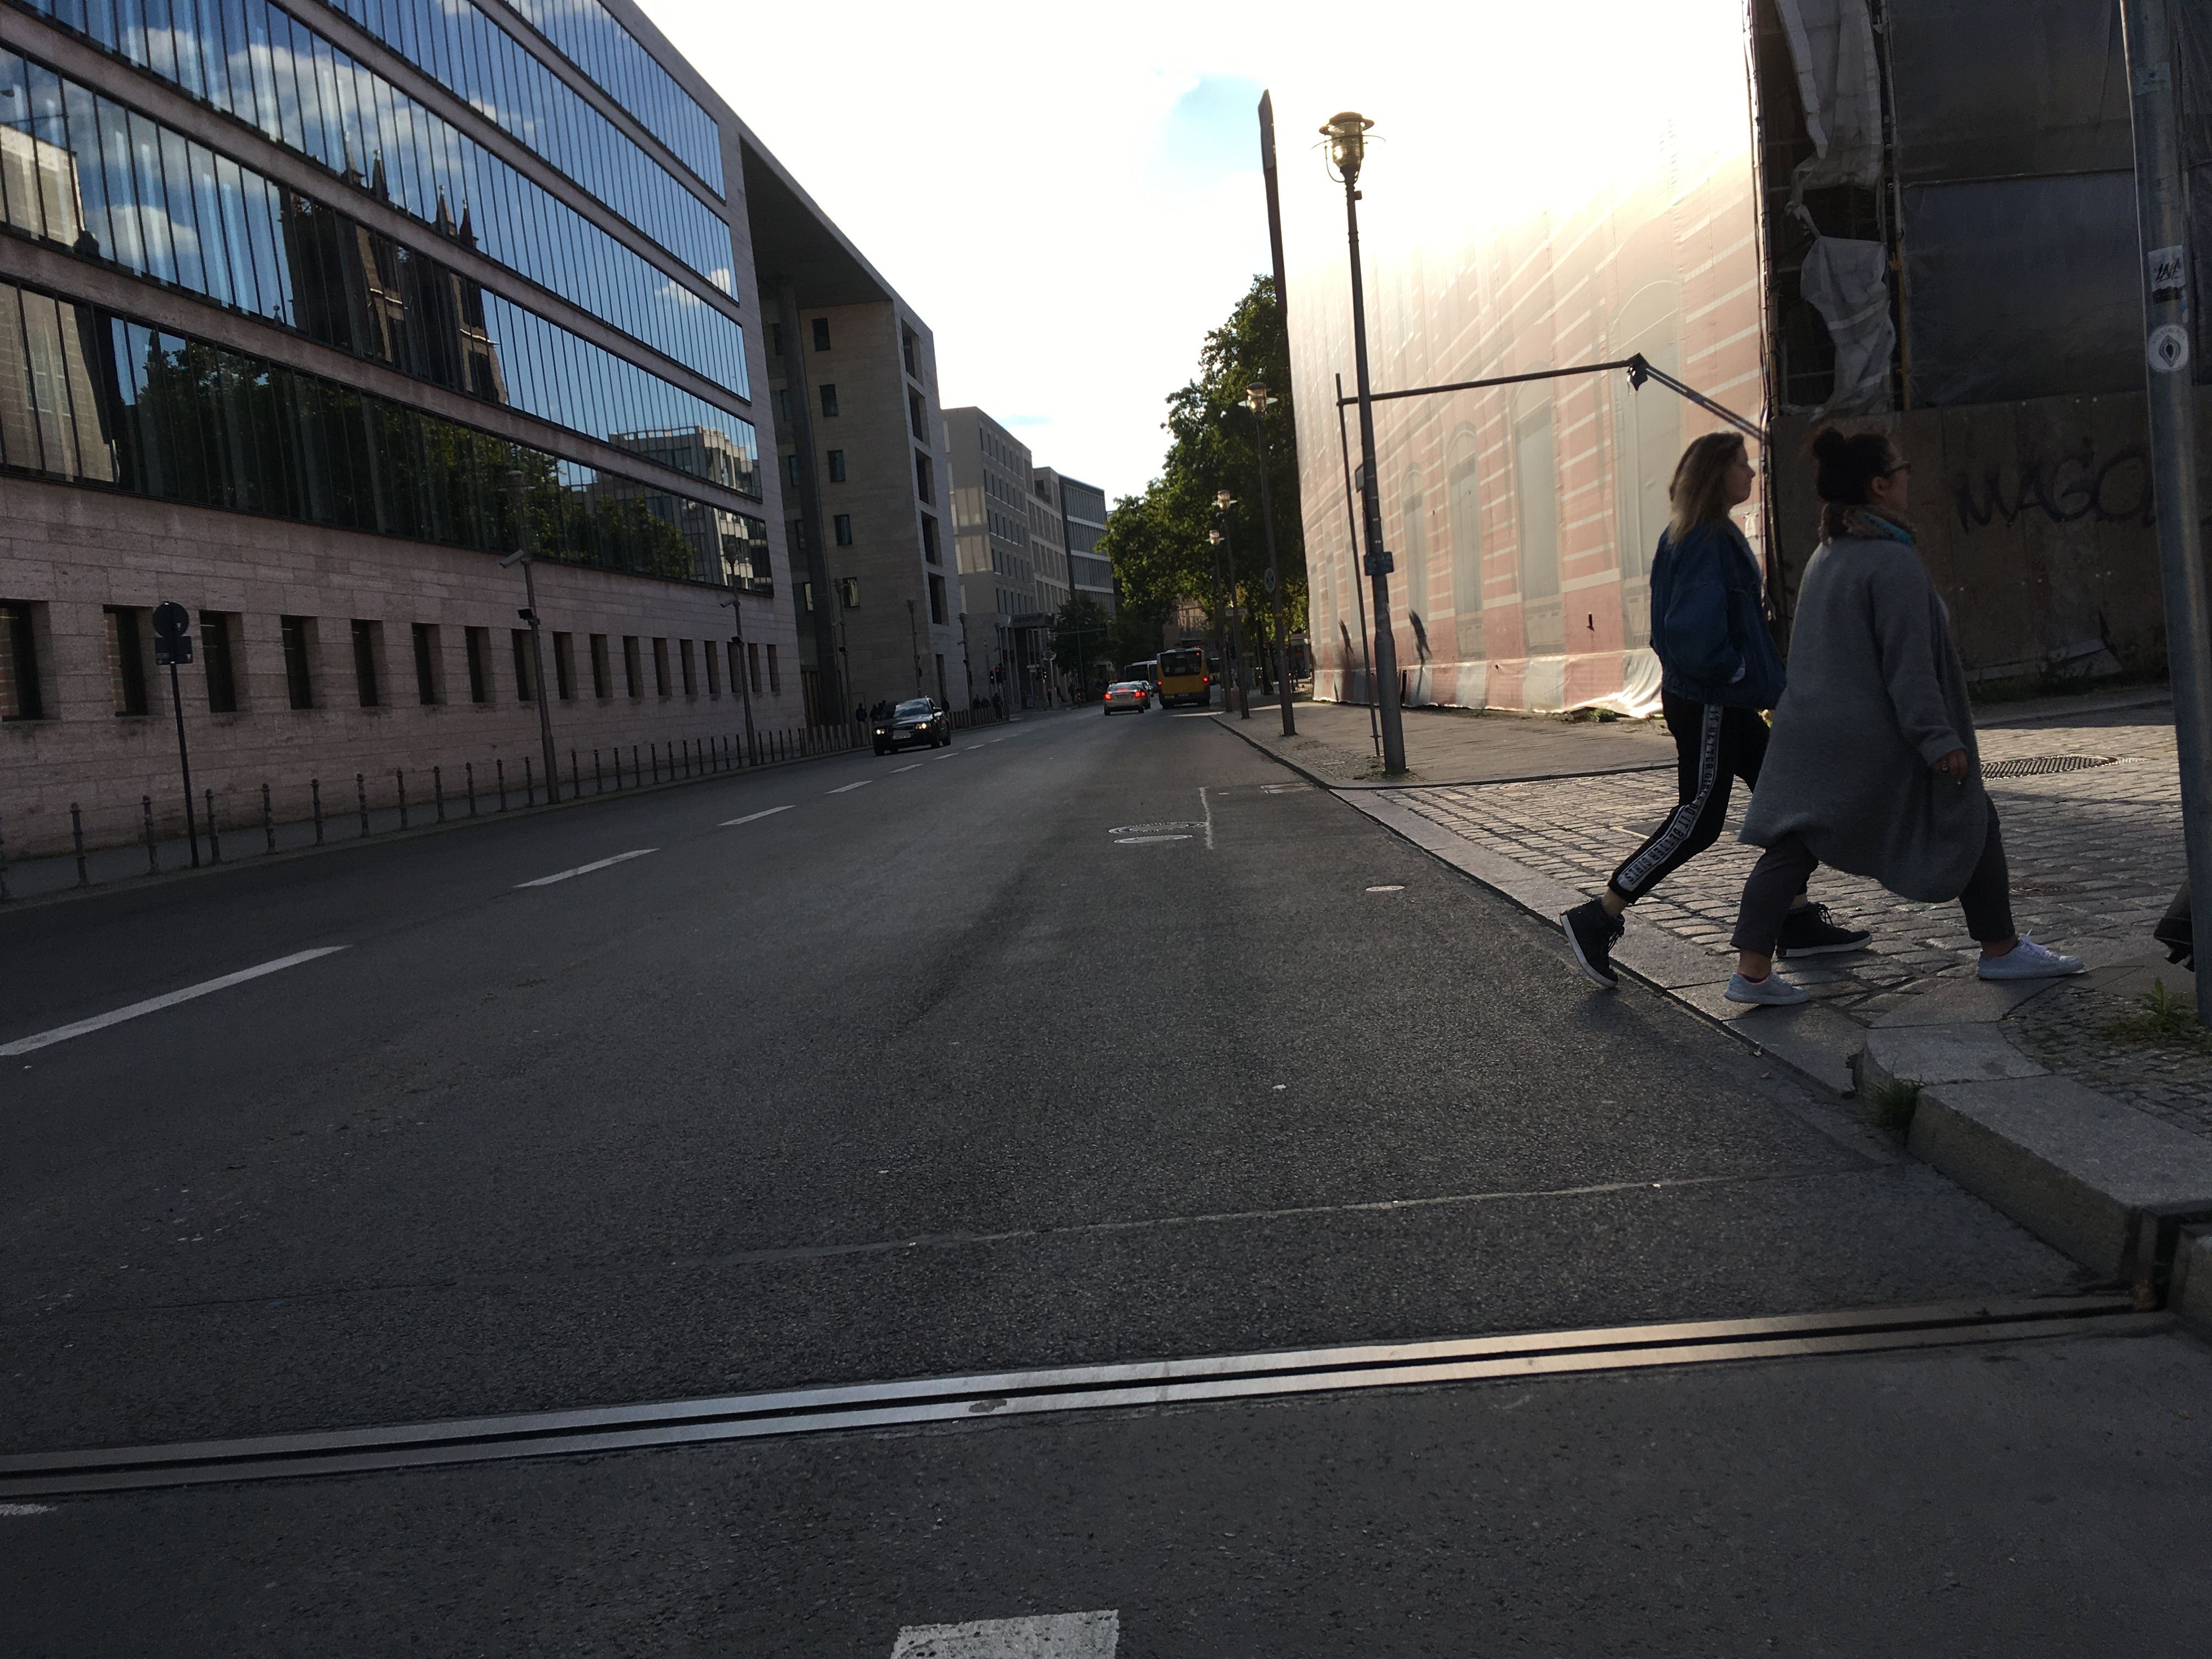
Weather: clear
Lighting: day
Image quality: good
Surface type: walking surface
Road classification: service
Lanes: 2
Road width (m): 4.0
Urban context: urban centre
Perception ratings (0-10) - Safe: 1.21, Lively: 6.97, Beautiful: 7.06, Boring: 2.25, Depressing: 5.4, Wealthy: 6.49